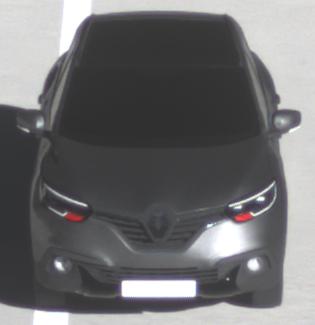
Make: Renault
Model: Kadjar ENERGY TCe 130
Detailed model: Kadjar
Model produced from: 2015/05
Model produced until: 2018/08
Doors: 5
Color: gray
Road condition: dry road
Daytime: morning or afternoon
Contrast: high contrast